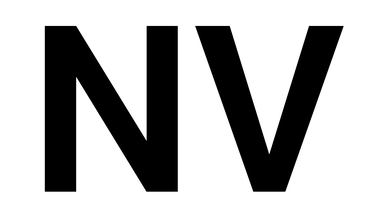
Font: Roboto_SemiBold